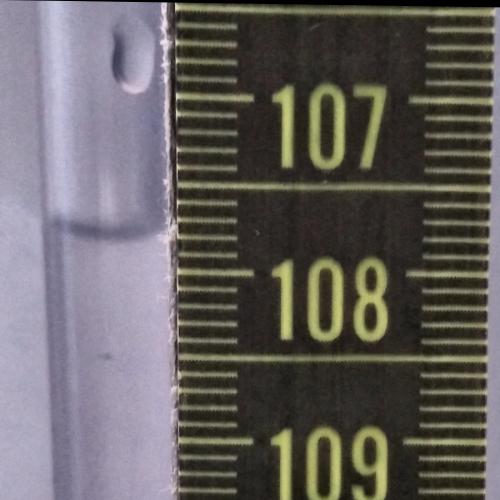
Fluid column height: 107.8 cm